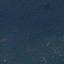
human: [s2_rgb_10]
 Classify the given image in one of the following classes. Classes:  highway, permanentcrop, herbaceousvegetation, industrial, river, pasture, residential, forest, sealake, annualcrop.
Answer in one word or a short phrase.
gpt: Forest